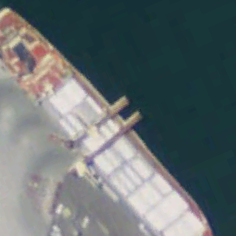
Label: Cargo_ship